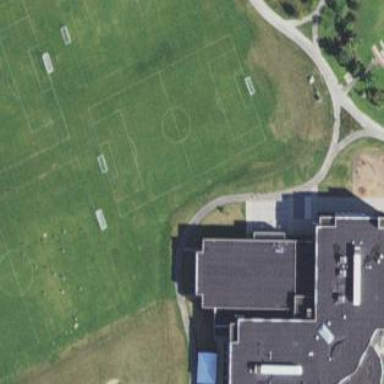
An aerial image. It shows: School building with flat roof.